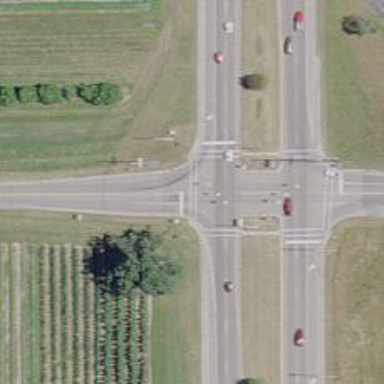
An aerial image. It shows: Zebra crossing on the road.